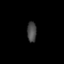
Tissue: lung
Cell type: Myeloid cells
Senescence score: 0.5845
Nuclear area (px): 187
Mean DAPI intensity: 71.588